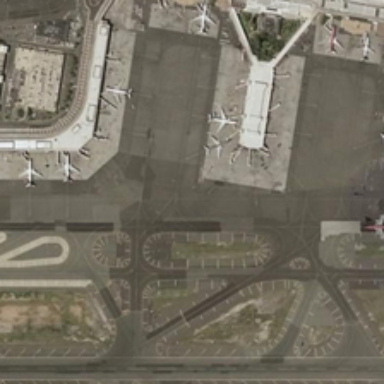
Some planes are in an airport .